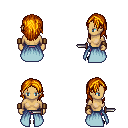
a pixel art fantasy rpg character, female body template, human, tanned skin, overskirt, magenta pants, dark blonde long hairstyle, leather bracers, black slippers, dagger, four views (front, back, left, right), 2x2 character sprite sheet, small pixel art, hard edges, no anti-aliasing